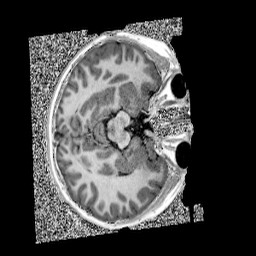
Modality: UNIT1
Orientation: axial
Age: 9
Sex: male
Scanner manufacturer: siemens
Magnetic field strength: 3 T
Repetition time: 4 s
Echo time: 0.00299 s